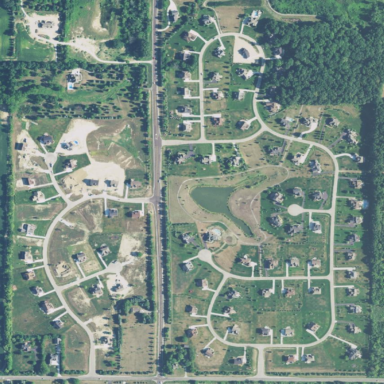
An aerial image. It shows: Residential area consisting of single-family homes.